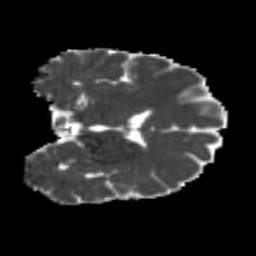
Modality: MD
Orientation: coronal
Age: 23
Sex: male
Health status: healthy
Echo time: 0.074 s